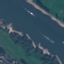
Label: River